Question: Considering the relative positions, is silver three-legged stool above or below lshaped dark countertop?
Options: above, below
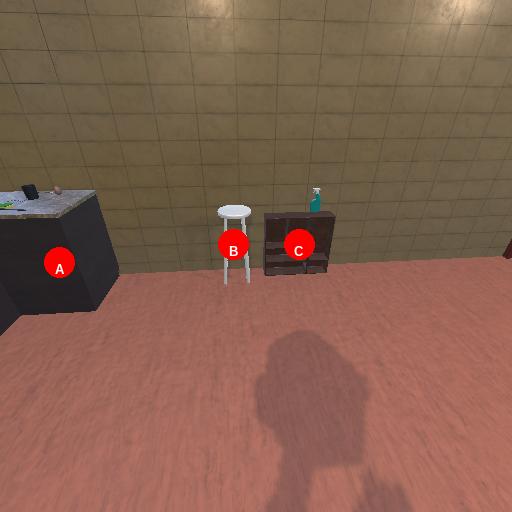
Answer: above